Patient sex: M
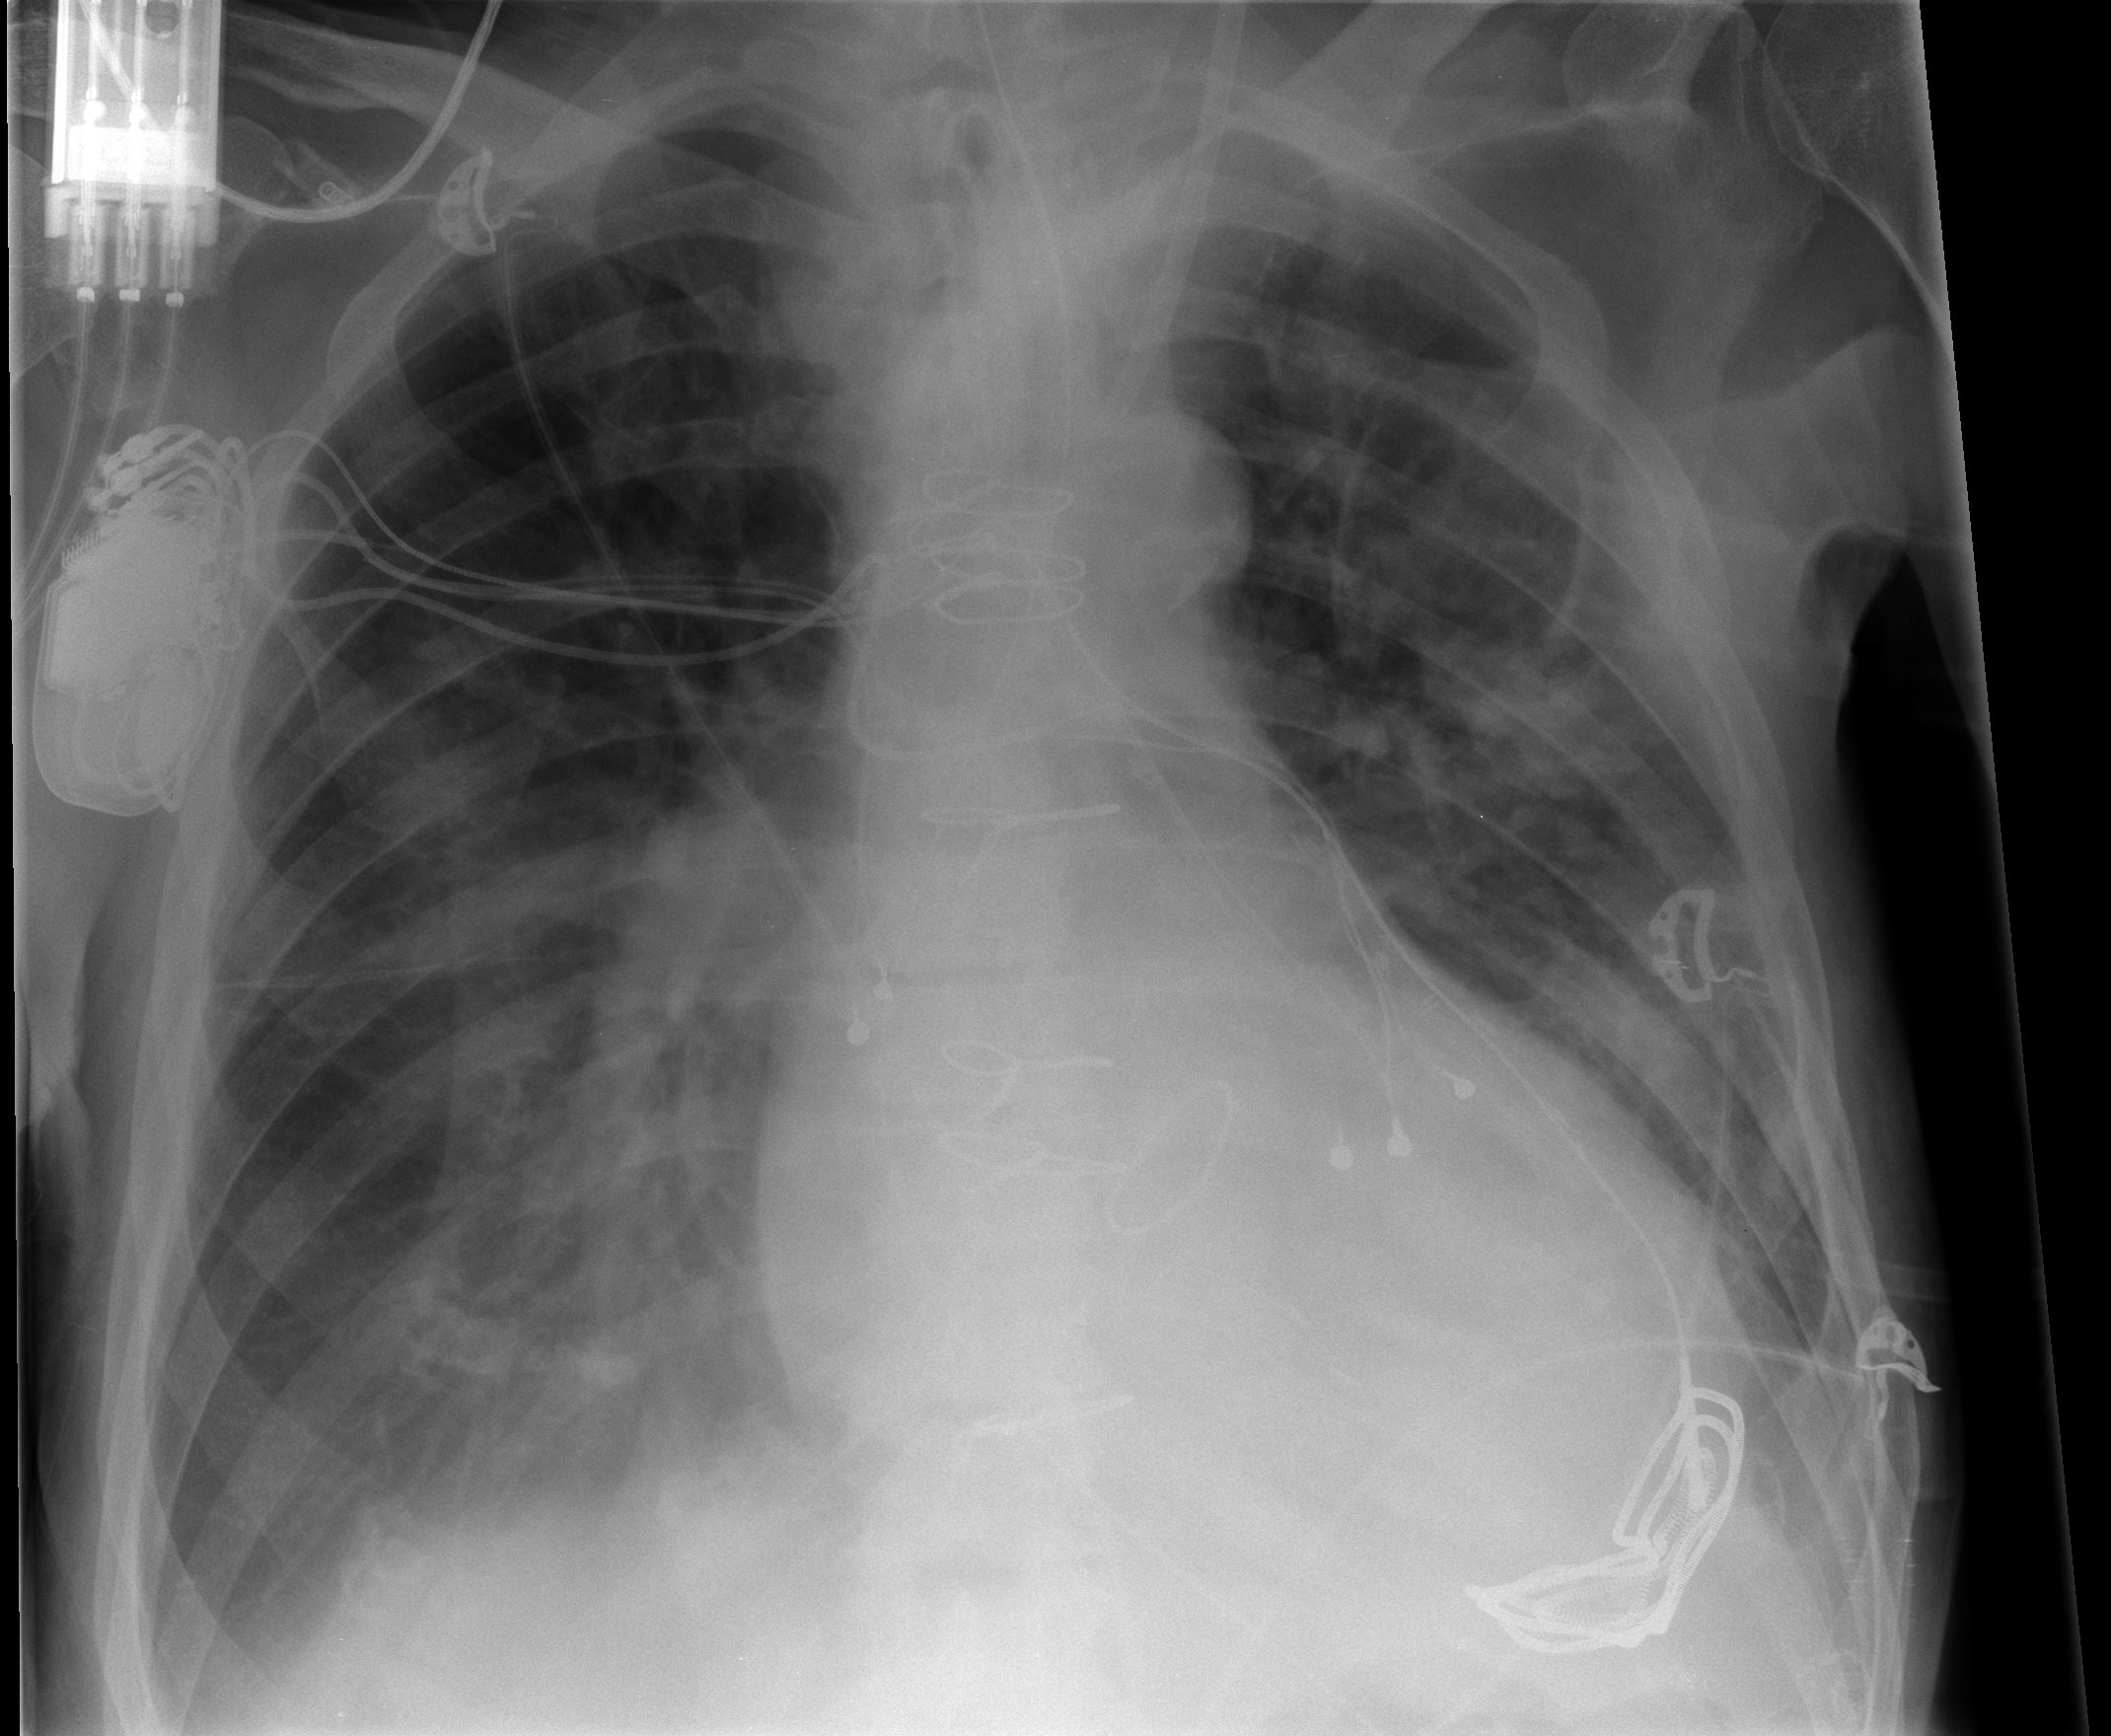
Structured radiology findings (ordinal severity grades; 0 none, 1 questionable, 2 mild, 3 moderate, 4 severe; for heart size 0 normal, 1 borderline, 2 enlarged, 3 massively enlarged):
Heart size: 2
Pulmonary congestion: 0
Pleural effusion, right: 2
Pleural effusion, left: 2
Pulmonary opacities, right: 0
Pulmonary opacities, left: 2
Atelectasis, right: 2
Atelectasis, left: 2